Field crop: tomato
Growth stage: 1
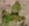
Species: solanum